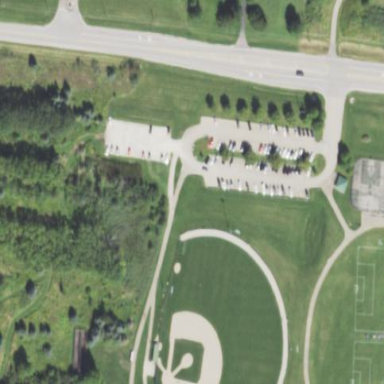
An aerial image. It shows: Baseball pitch for leisure and sports activities.